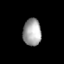
Tissue: lung
Cell type: Endothelial cells
Senescence score: 0.579
Nuclear area (px): 482
Mean DAPI intensity: 163.098